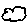
Label: cloud